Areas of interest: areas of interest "Training Institution"
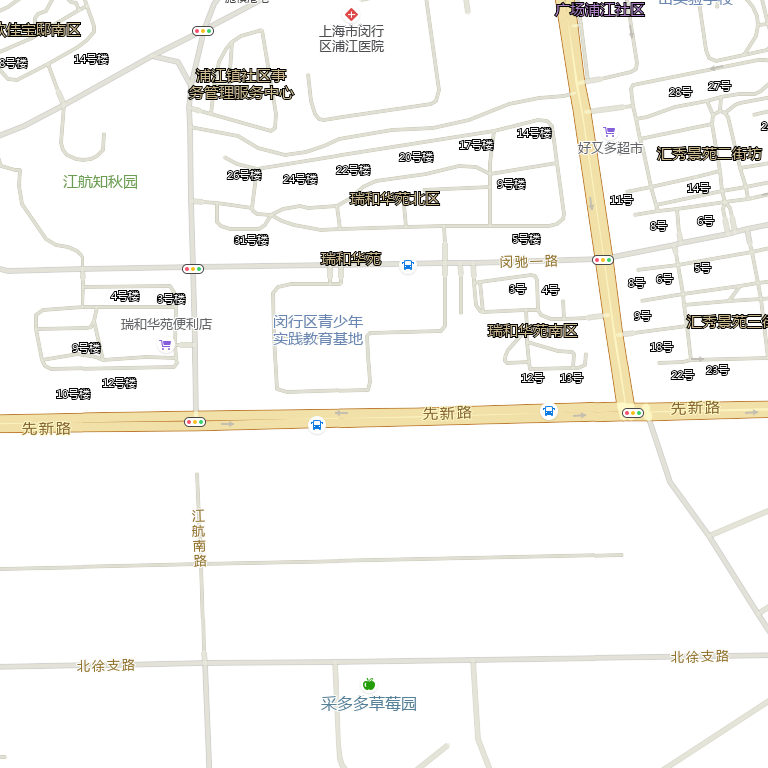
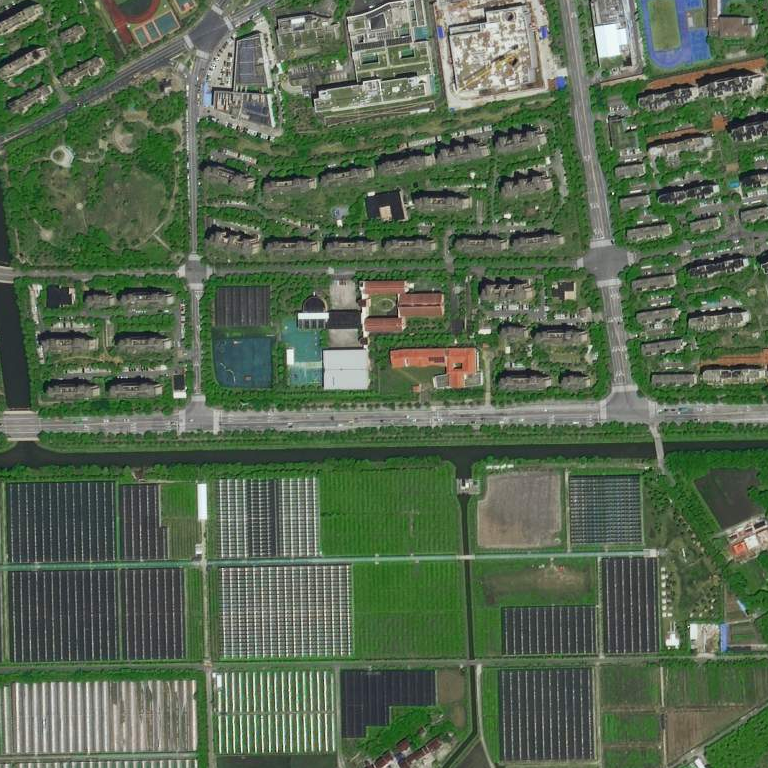